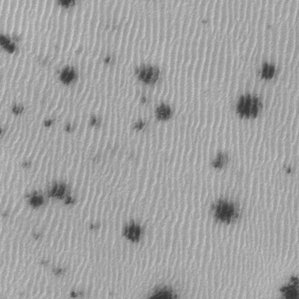
Label: frost